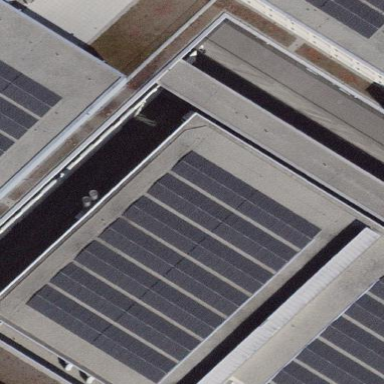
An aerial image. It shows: Solar power generator.